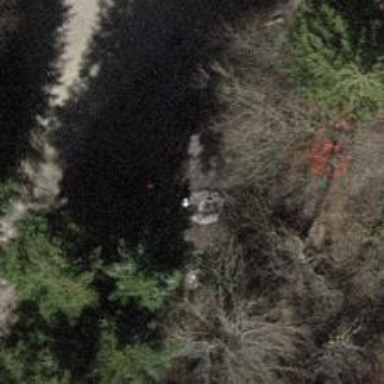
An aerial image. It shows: Picnic site with barbecue grill amenities available.